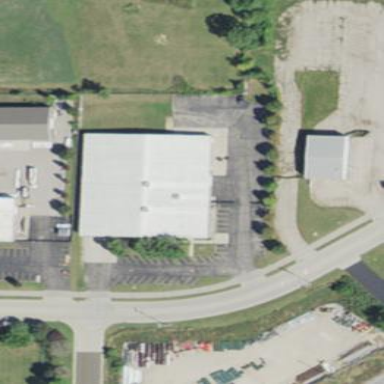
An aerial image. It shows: Industrial building.